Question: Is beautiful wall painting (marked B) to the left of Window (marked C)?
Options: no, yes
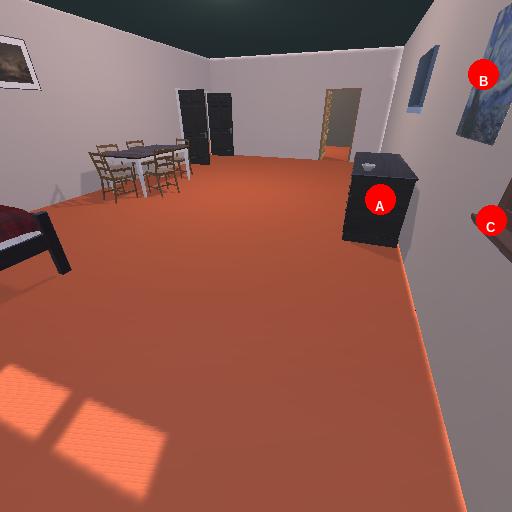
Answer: no